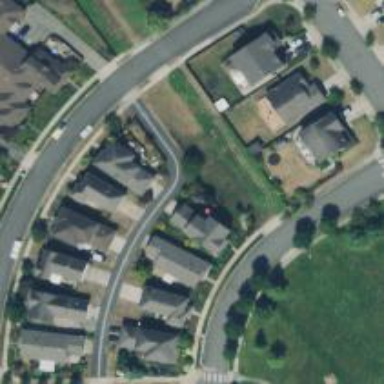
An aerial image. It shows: Sidewalk.